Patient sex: M
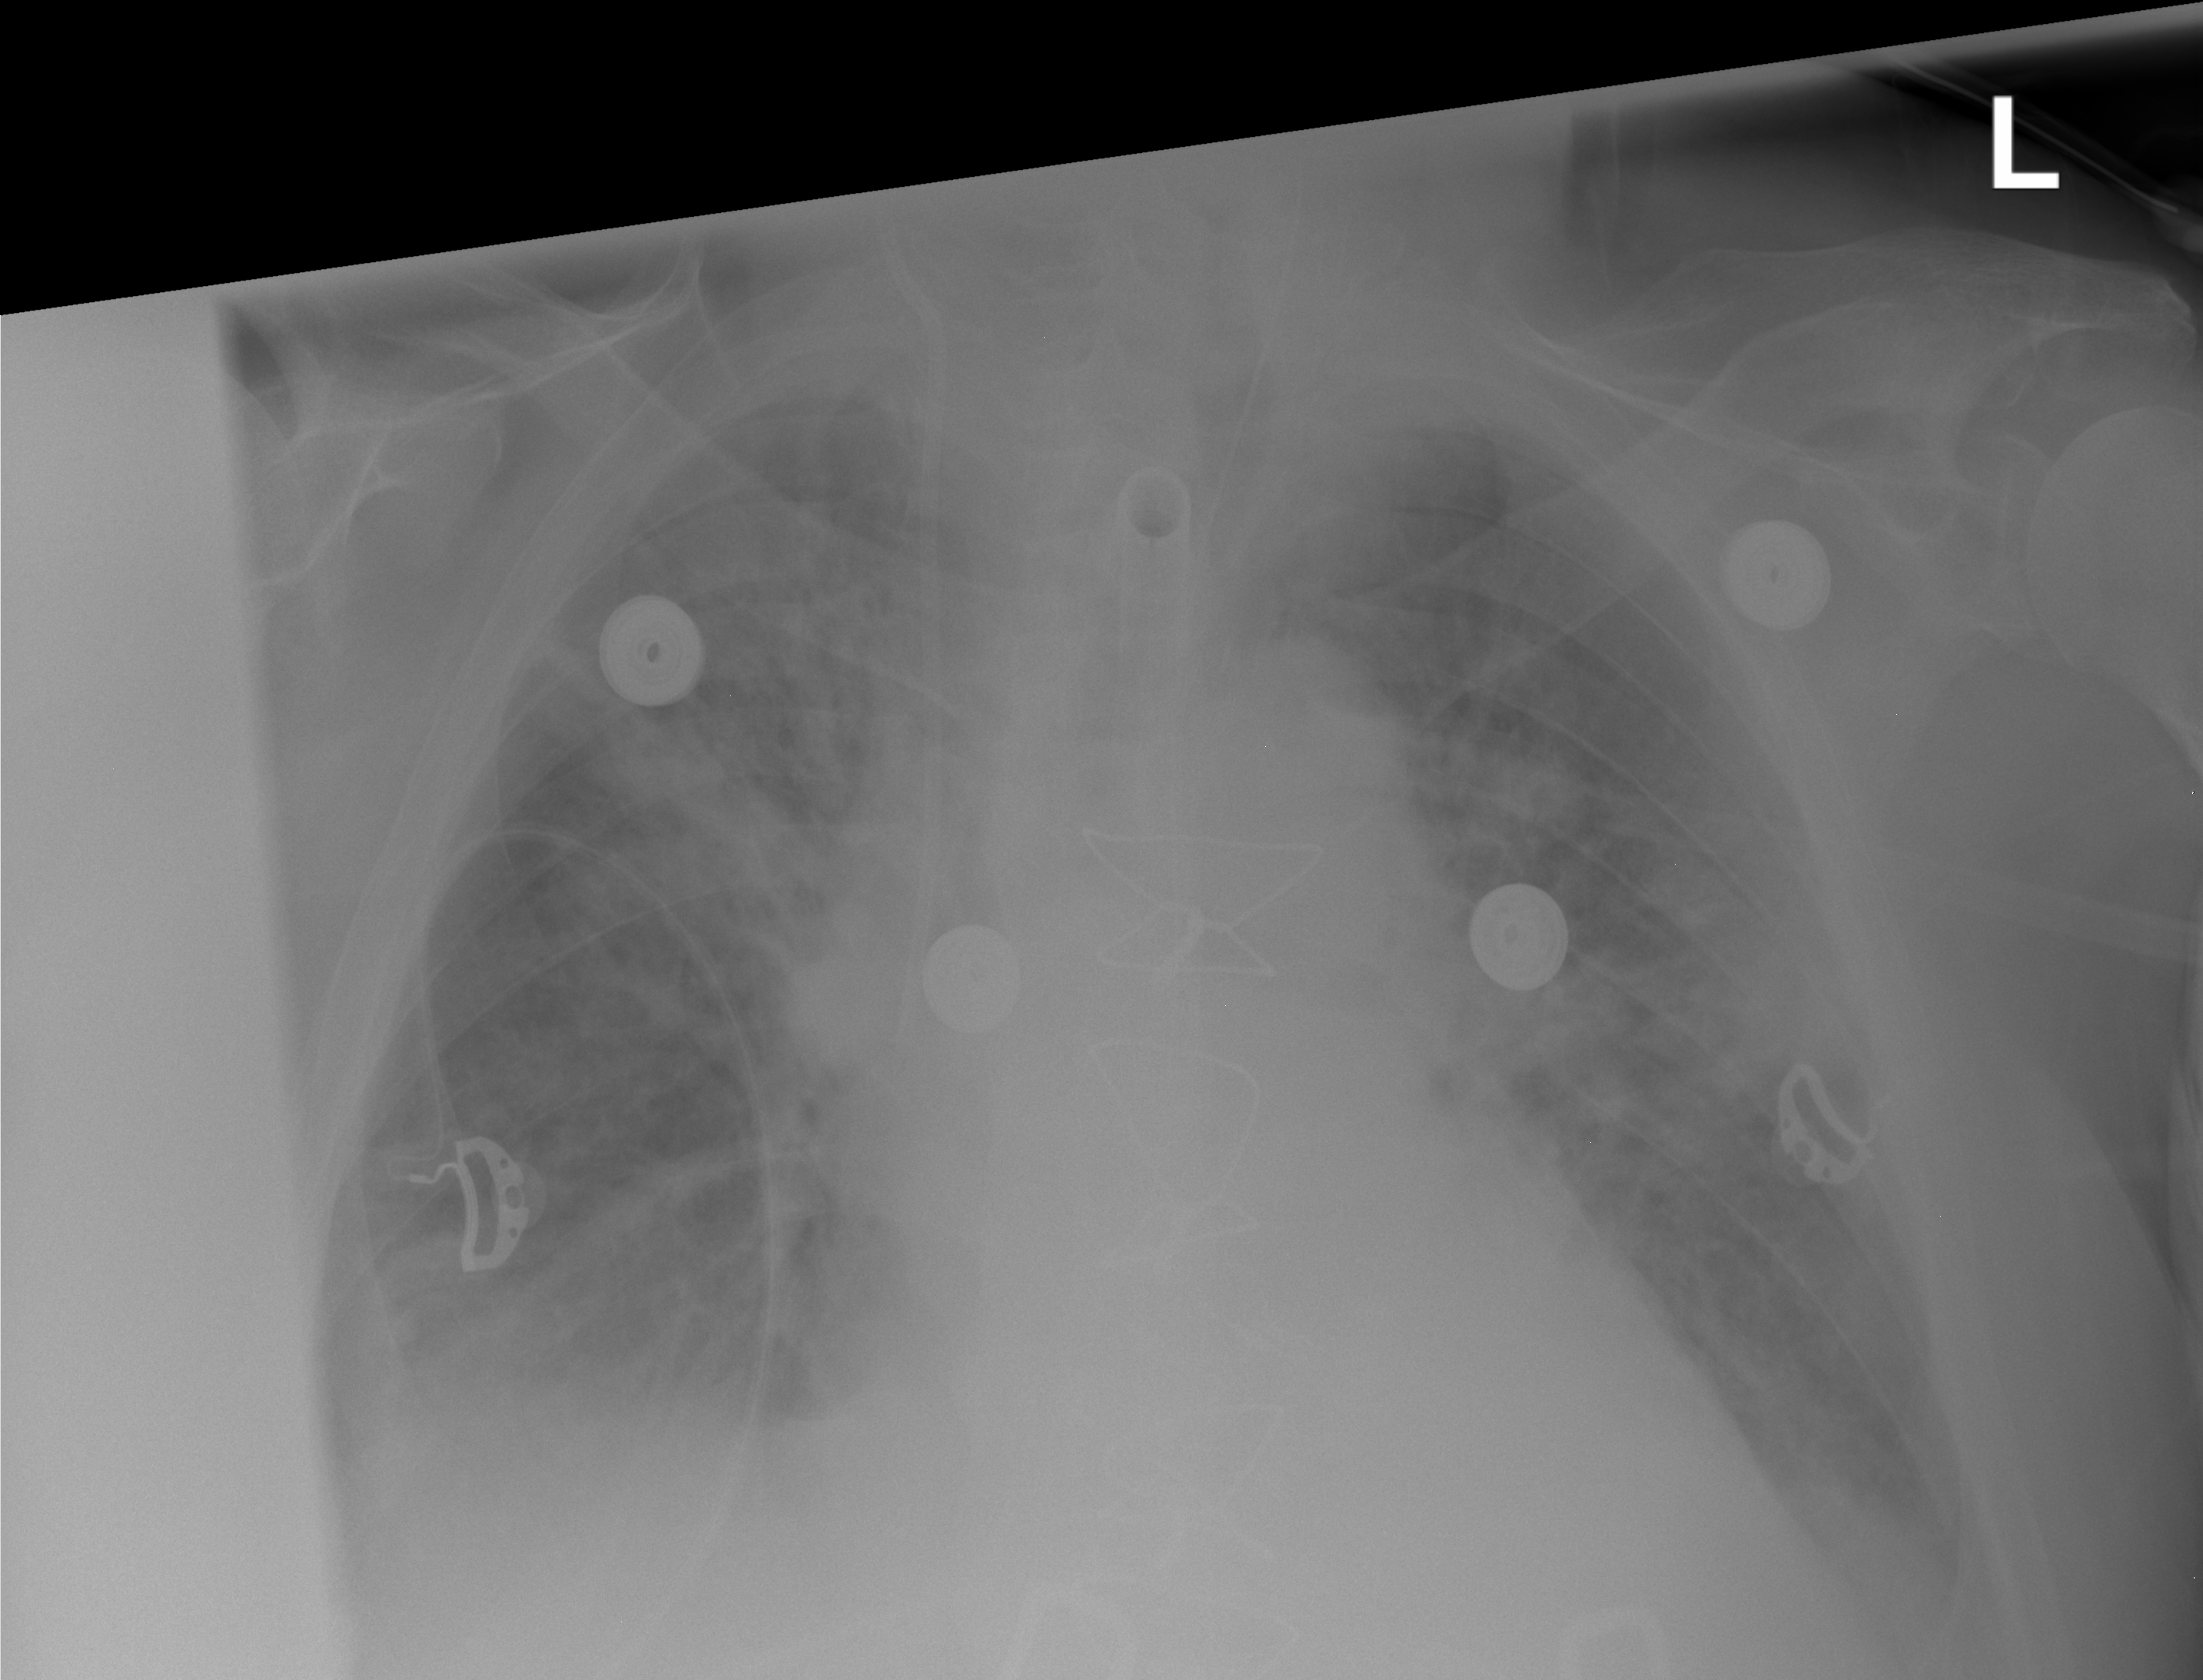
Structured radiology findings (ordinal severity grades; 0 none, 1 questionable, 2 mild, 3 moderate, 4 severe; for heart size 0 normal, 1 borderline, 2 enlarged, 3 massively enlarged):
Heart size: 2
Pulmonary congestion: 3
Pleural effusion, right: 2
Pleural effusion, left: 2
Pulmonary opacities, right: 3
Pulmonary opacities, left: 3
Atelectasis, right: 2
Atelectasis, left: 2